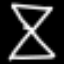
Label: hourglass